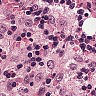
Metastatic tissue present: no